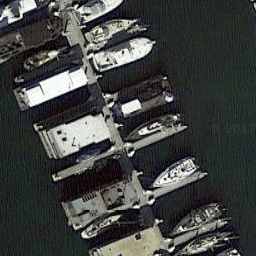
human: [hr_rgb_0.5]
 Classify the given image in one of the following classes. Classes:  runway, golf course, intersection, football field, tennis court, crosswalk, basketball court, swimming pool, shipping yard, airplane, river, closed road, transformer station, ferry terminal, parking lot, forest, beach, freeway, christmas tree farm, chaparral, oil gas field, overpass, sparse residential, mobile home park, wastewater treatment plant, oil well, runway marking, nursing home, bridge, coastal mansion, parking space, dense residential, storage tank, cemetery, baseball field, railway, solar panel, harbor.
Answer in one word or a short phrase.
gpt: harbor